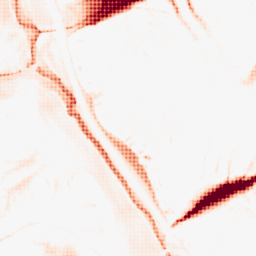
Category: morphological
Decomposition family: tophat
Decomposition parameters: size: 20
mode: black
Upsampling method: sinc_hamming
Upsampling parameters: scale: 8
kernel_size: 8
Upsampling scale: 8